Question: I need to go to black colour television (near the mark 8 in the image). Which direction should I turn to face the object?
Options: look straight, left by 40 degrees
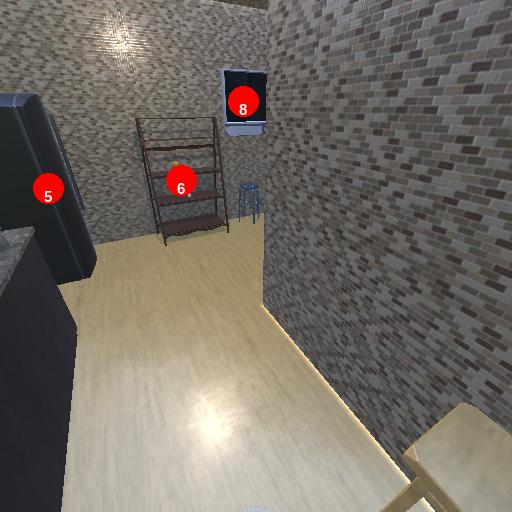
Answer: look straight